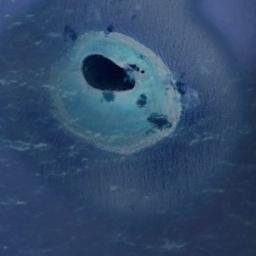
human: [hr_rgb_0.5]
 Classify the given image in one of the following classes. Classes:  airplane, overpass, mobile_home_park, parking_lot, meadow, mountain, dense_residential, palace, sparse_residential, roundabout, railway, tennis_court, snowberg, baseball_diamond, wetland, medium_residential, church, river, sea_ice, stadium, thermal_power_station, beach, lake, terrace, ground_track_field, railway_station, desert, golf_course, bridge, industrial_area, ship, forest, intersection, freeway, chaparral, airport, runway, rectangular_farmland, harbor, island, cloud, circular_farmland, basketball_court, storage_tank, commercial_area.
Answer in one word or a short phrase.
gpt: island